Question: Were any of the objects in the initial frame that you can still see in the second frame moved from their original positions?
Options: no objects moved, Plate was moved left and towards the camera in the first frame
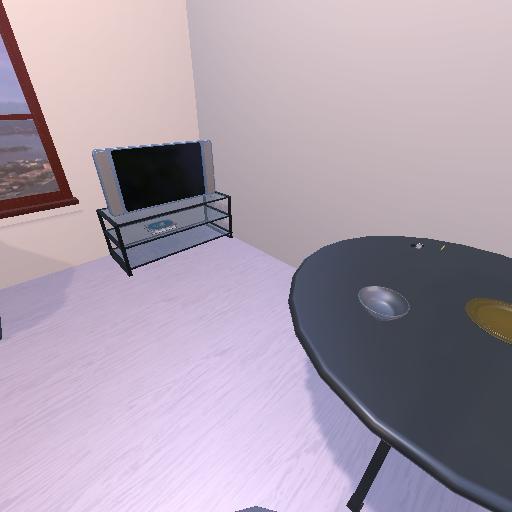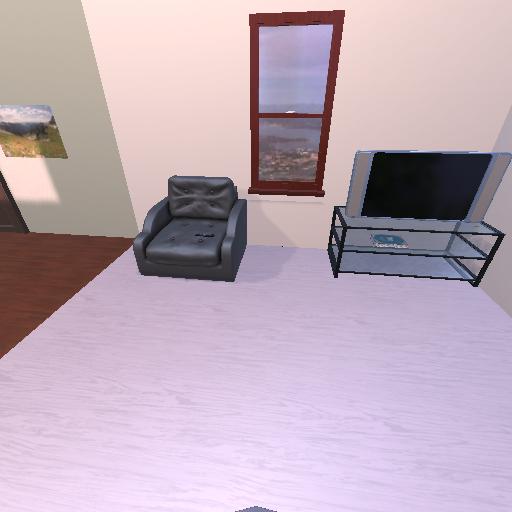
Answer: no objects moved